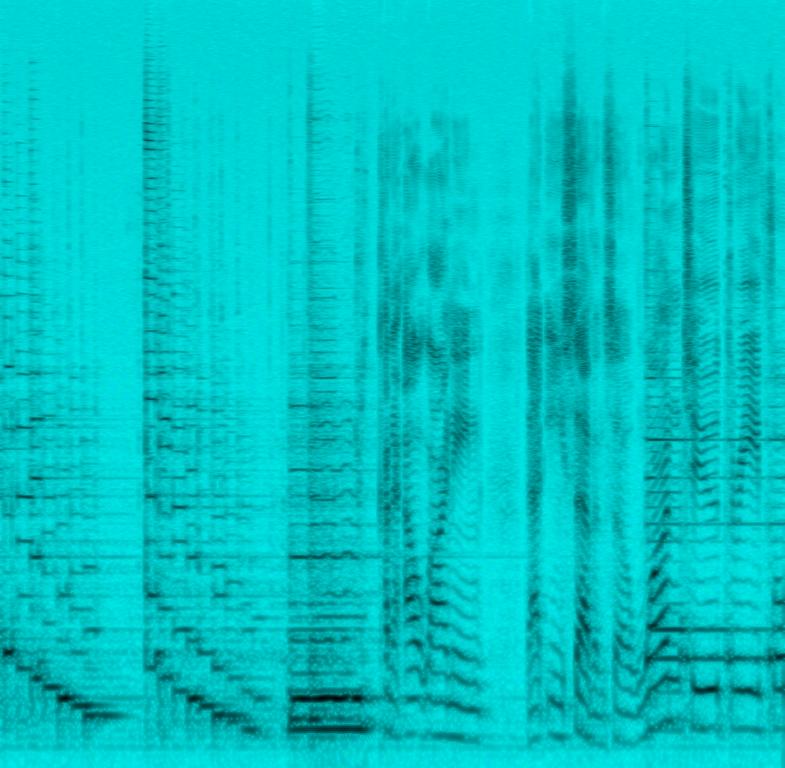
This audio clip features an instruction of playing the guitar. An electric guitar plays a descending pentatonic run at two different places on the guitar to give a different feel. The voice narrates the process of playing the notes. This is followed by a double stop which is played seven times with a string bend on the eighth time. This can be used in an instruction video.